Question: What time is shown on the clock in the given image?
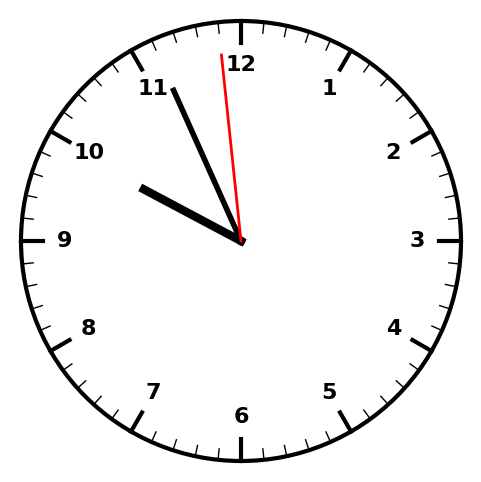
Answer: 09:55:59